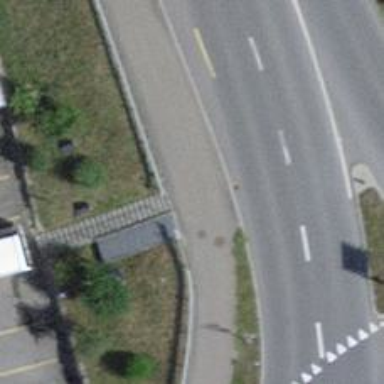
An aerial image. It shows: Set of concrete steps.